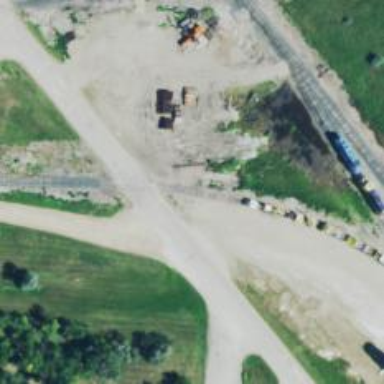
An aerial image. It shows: Rail spur service.